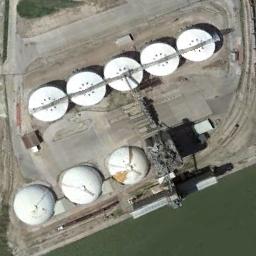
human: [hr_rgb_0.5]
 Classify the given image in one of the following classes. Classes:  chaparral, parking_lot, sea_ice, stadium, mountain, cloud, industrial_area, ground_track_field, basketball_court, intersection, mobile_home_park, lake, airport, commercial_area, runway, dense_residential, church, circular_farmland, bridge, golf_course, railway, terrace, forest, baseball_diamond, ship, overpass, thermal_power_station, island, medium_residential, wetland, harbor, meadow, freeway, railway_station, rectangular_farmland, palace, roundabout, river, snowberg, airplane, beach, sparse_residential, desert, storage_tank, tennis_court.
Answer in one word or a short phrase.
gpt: storage_tank